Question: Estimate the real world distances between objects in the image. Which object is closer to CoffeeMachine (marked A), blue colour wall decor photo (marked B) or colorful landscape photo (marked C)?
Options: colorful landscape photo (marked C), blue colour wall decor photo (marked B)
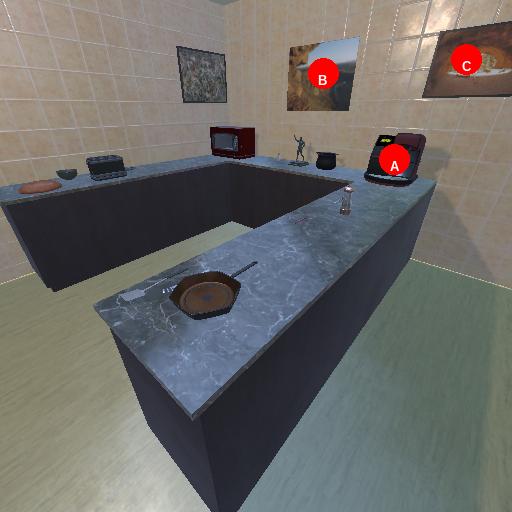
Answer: colorful landscape photo (marked C)